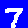
Digit: 7